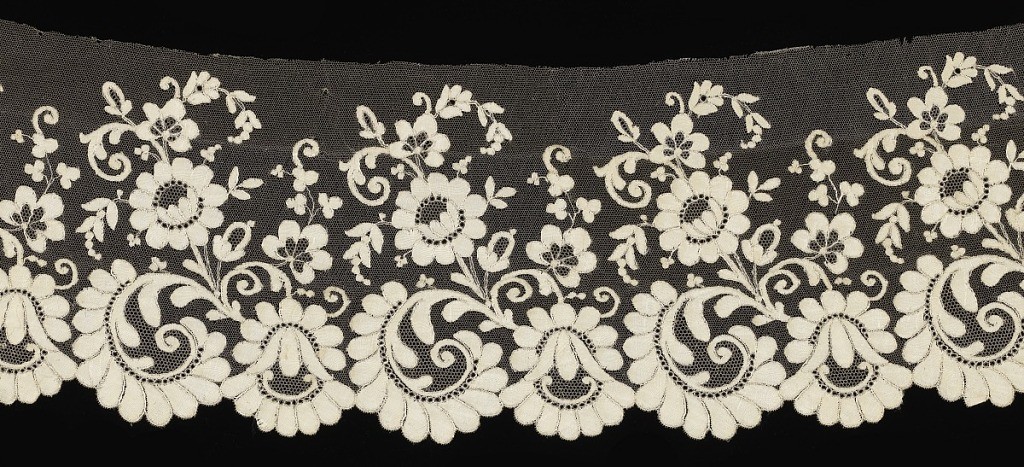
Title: Flounce
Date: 19th century
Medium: silk Technique: bobbin lace, blonde style
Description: Flounce showing a pattern of flowers and scrolling leaves that form a scalloped border.